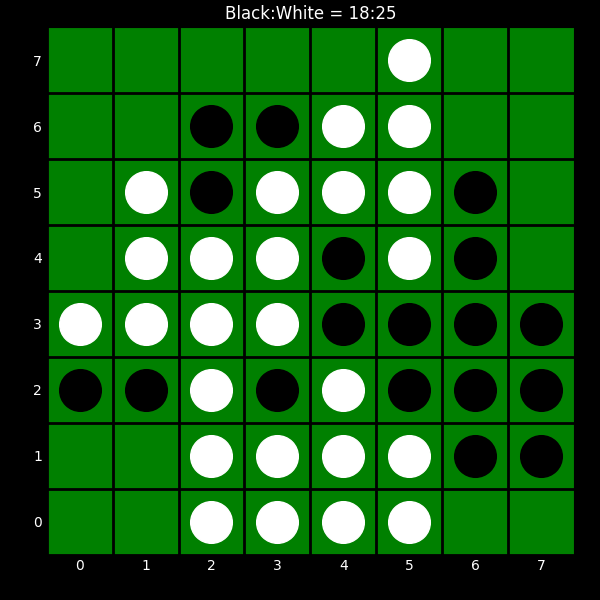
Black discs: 18
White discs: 25